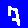
Digit: 7